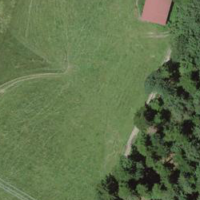
EUNIS habitat code: 44
Species observed at this site:
Lamium galeobdolon